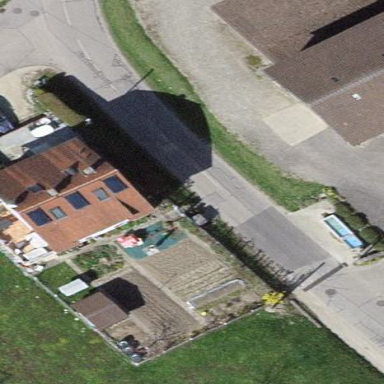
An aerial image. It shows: Simple and straightforward house.